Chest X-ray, PA view. Patient: 76 years old, sex M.
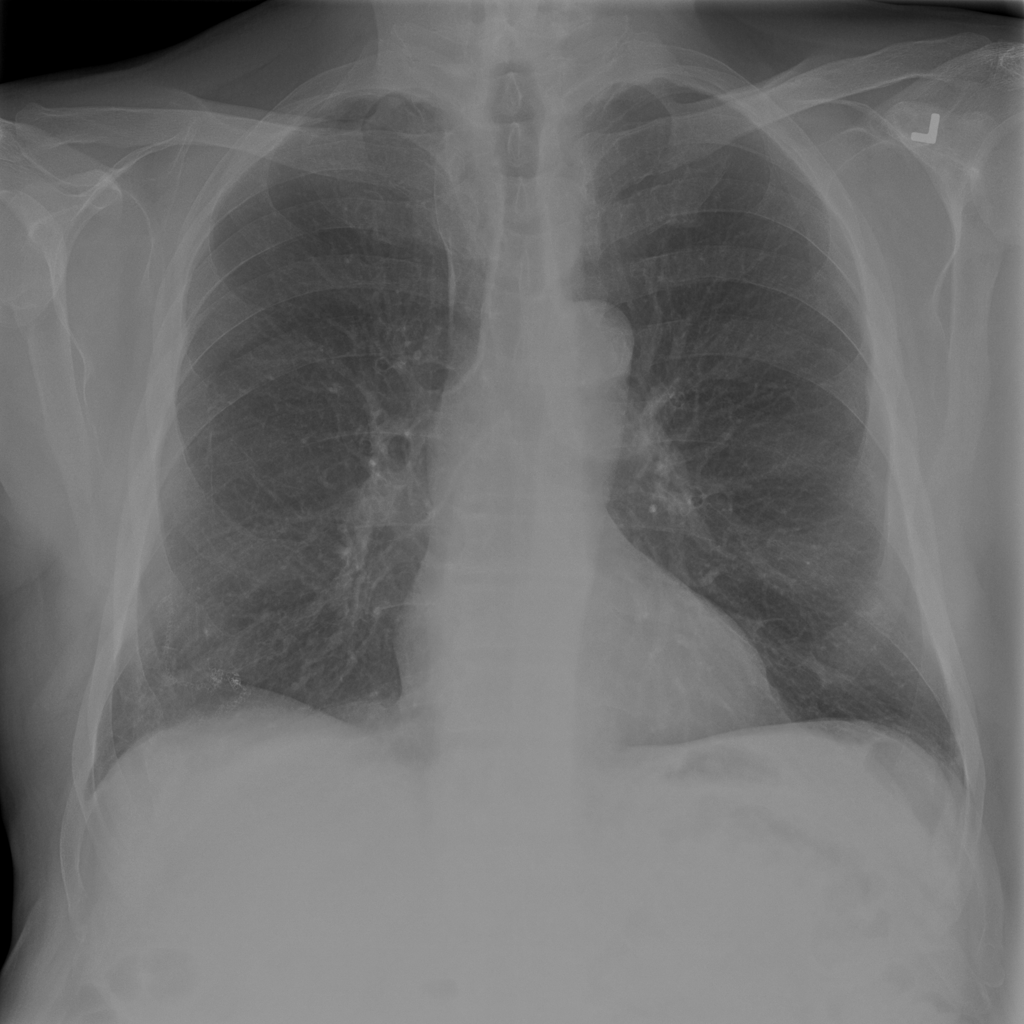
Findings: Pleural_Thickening